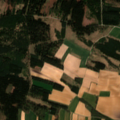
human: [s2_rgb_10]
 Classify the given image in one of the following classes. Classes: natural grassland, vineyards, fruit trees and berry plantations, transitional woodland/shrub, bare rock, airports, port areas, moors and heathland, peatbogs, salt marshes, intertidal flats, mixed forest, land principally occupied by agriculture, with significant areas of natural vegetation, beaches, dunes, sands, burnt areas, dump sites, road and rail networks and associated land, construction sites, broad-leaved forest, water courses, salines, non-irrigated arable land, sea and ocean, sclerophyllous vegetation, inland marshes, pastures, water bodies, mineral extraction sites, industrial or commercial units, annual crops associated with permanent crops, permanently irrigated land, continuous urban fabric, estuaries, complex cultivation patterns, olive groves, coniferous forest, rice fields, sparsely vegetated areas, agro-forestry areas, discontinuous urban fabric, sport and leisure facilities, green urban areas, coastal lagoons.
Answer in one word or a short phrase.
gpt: non-irrigated arable land, land principally occupied by agriculture, with significant areas of natural vegetation, coniferous forest